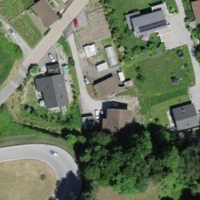
EUNIS habitat code: 54
Species observed at this site:
Misumena vatia
Libelloides coccajus
Aglais urticae
Libelloides longicornis
Anthyllis vulneraria